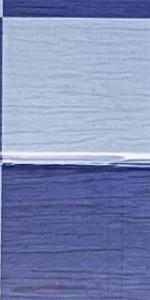
Label: Empty